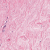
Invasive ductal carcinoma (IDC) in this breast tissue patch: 0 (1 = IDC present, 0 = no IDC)